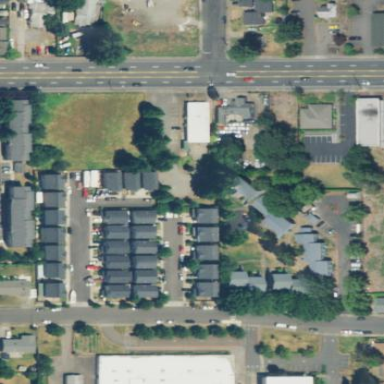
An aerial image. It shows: Single-family residential area.